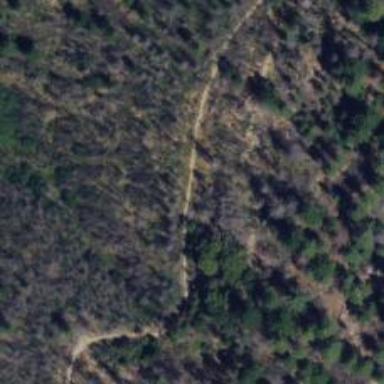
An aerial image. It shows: Path.